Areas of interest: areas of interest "Sport and cultural"
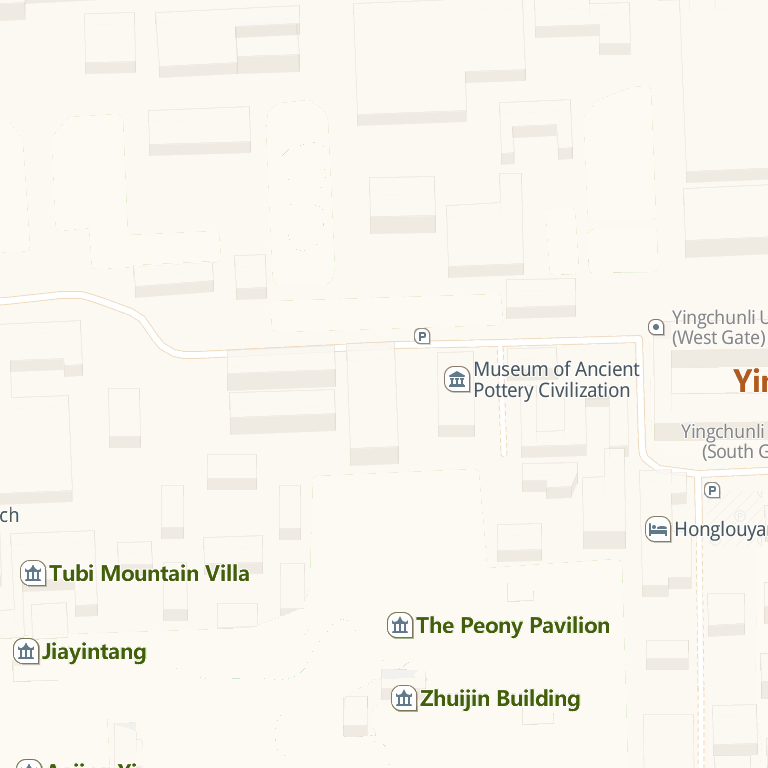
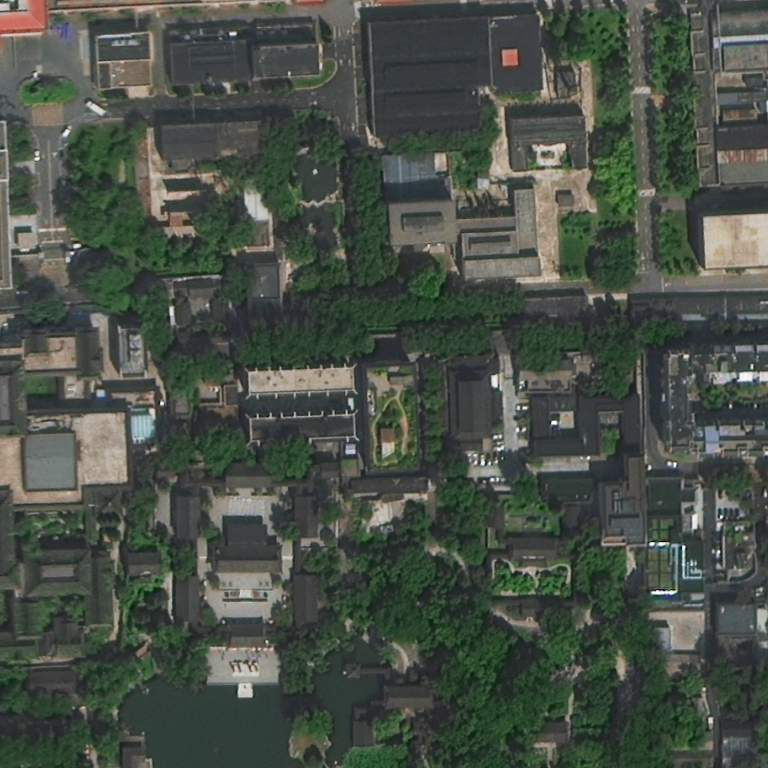